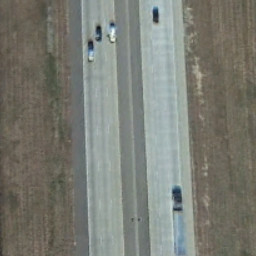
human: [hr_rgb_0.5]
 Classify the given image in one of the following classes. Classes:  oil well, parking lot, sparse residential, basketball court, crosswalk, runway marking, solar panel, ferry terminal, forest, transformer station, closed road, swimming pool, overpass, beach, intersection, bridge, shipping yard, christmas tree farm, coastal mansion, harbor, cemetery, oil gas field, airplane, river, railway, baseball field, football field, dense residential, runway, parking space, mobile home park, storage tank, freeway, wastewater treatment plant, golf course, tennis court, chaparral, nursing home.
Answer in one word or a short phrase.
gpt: freeway